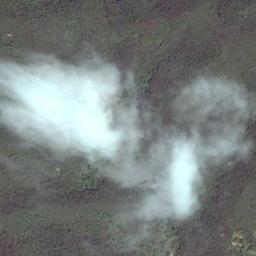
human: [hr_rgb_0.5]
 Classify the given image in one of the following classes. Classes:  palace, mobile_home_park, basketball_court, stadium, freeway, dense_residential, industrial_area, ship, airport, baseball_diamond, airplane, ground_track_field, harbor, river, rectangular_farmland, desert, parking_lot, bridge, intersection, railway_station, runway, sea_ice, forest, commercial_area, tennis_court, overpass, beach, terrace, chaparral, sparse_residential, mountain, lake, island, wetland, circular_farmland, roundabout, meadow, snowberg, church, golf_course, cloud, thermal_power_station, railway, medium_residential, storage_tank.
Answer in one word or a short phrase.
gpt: cloud